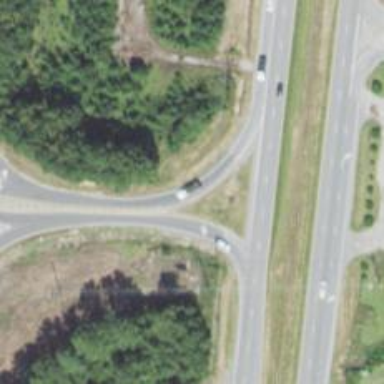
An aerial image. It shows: Trunk link highway.